Frequency: 75000
Velocity: 0,2325
Power: 4,4
Pulse duration: 0,0000001
Pass count: 1
Magnification: 10
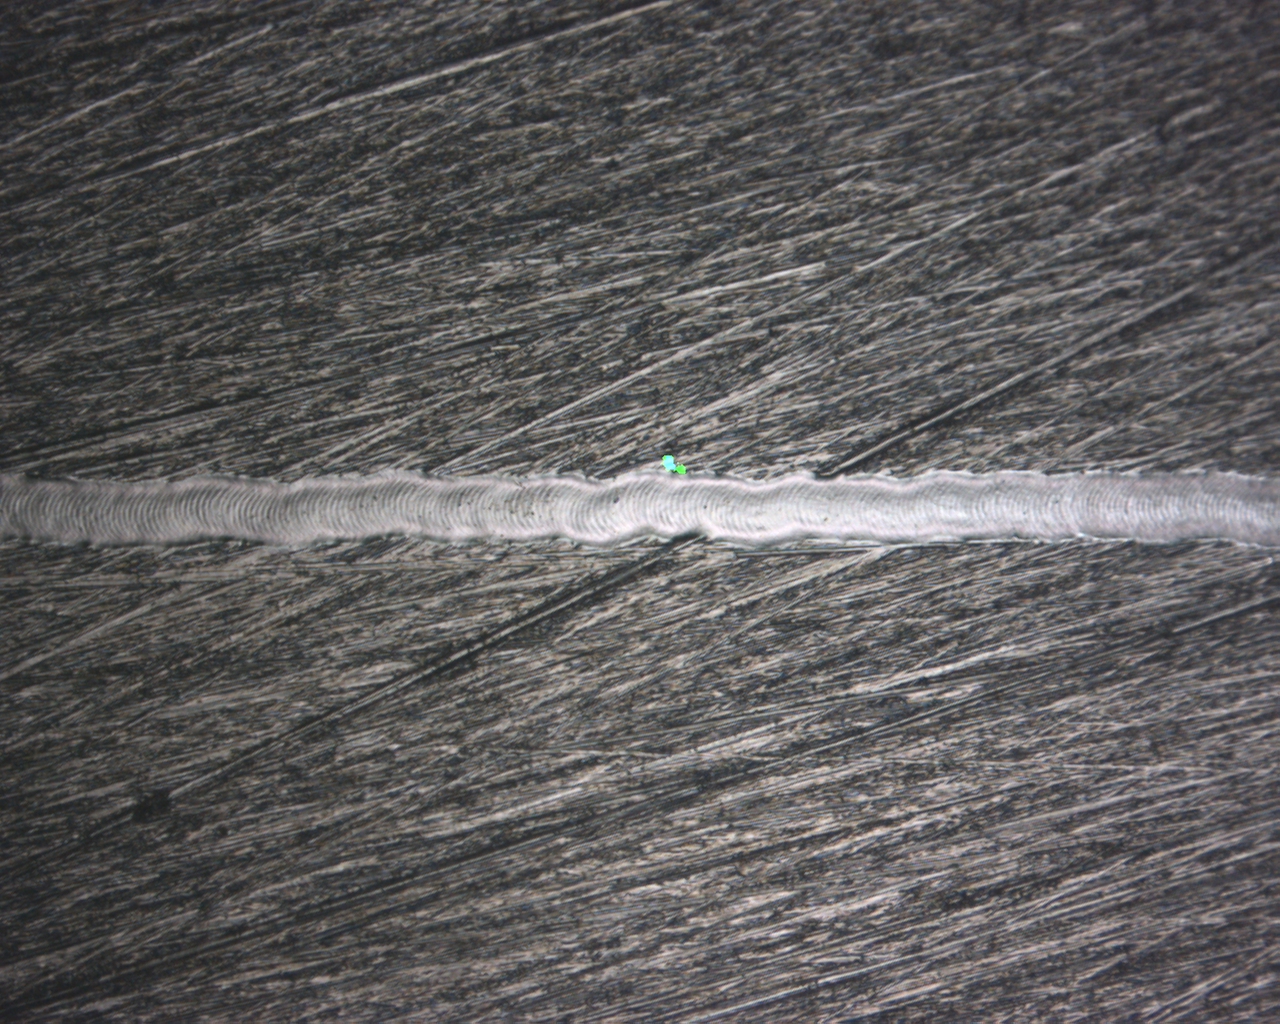
Measured width: 117.672
Other width: 5.273